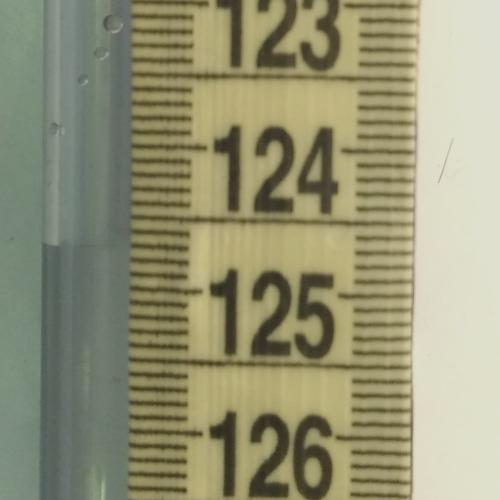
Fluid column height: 124.7 cm